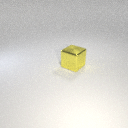
large yellow metal cube